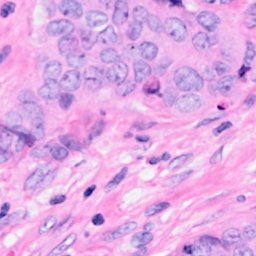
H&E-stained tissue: Breast